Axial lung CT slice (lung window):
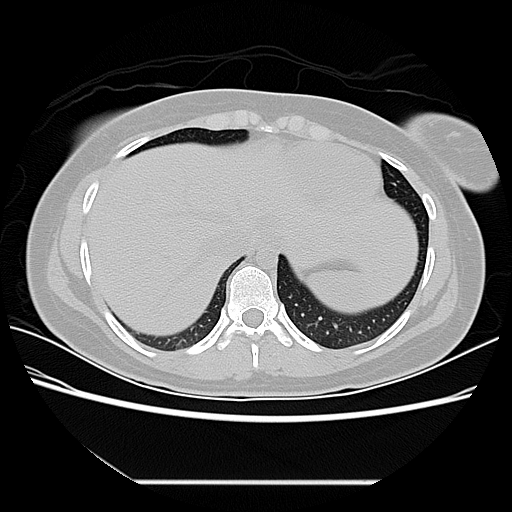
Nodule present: no